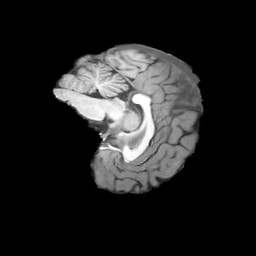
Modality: T1w
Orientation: sagittal